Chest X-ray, PA view. Patient: 70 years old, sex F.
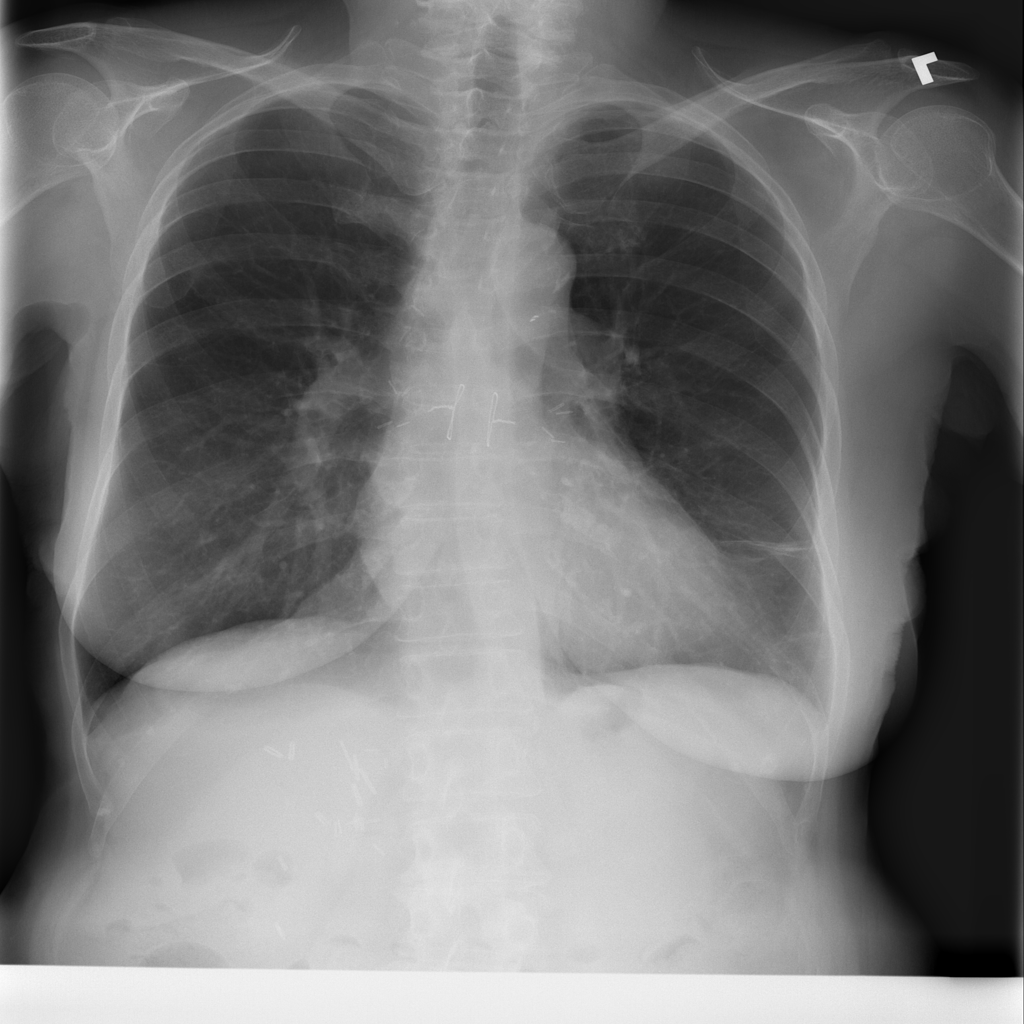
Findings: Atelectasis